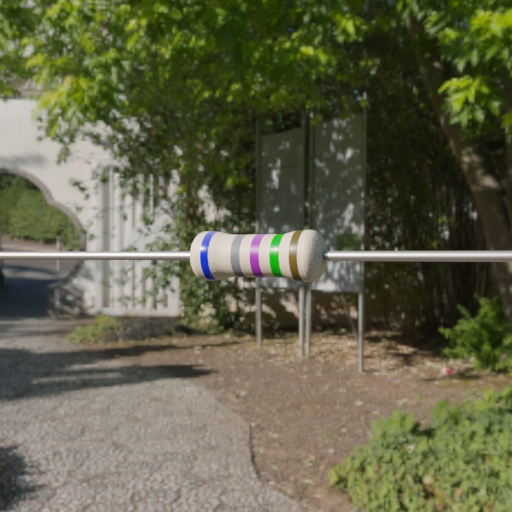
Resistor colour bands (in order): blue, gray, violet, green, brown